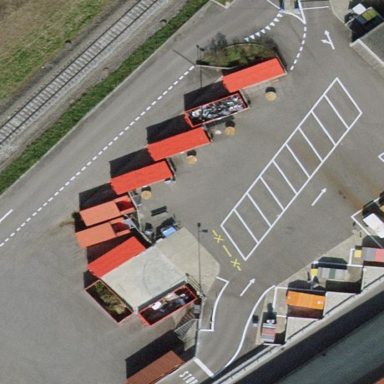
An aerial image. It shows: Recycling center with green waste and scrap metal recycling facilities. The center is equipped with lift gate barrier.